Question: I am trying to perform a histogram equalization using OpenCV using the following function
'''
Mat Histogram::Equalization(const Mat& inputImage)
{
if(inputImage.channels() >= 3)
{
vector<Mat> channels;
split(inputImage,channels);
Mat B,G,R;
equalizeHist( channels[0], B );
equalizeHist( channels[1], G );
equalizeHist( channels[2], R );
vector<Mat> combined;
combined.push_back(B);
combined.push_back(G);
combined.push_back(R);
Mat result;
merge(combined,result);
return result;
}
return Mat();
}
'''
But when I get the result, there seems to be no difference in input and output image, what am I doing wrong?
Sorry for the bad image quality, "Preprocessed" (left) is histogram equalized, you can see its same as the input (right).

What did miss?
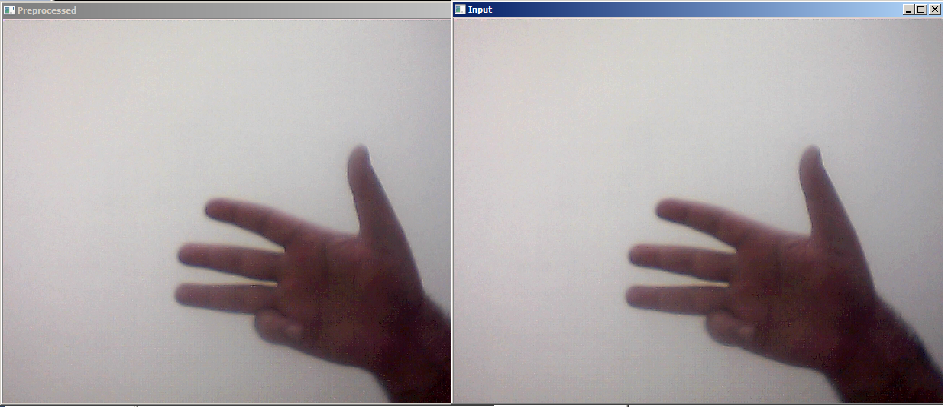
Answer: Histogram equalization is a non-linear process. Channel splitting and equalizing each channel separately is not the proper way for equalization of contrast. Equalization involves values of the image not the color components. So for a simple RGB color image, HE should not be applied individually on each channel. Rather, it should be applied such that intensity values are equalized without disturbing the color balance of the image. So, the first step is to convert the color space of the image from RGB into one of the color spaces which separate intensity values from color components. Some of these are:
- <URL>
Convert the image from RGB to one of the above mentioned color spaces. is preferred as it is designed for images. Perform HE of the intensity plane Y. Convert the image back to RGB.
In your current situation, you are not observing any significant change, because there are only 2 prominent colors in the image. When there are lots of colors in the image, the splitting method will cause color imbalance.
As an example, consider the following images:
## Input Image
<URL>
## Intensity Image Equalization
<URL>
## Individual Channel Equalization
(Notice the false colors)
<URL>
Here is the OpenCV code for histogram equalization of color image using color space.
'''
Mat equalizeIntensity(const Mat& inputImage)
{
if(inputImage.channels() >= 3)
{
Mat ycrcb;
cvtColor(inputImage,ycrcb,CV_BGR2YCrCb);
vector<Mat> channels;
split(ycrcb,channels);
equalizeHist(channels[0], channels[0]);
Mat result;
merge(channels,ycrcb);
cvtColor(ycrcb,result,CV_YCrCb2BGR);
return result;
}
return Mat();
}
'''